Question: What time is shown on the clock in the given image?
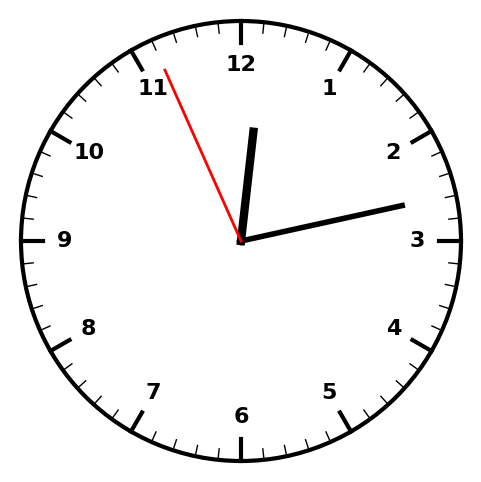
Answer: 12:12:56